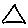
Label: triangle